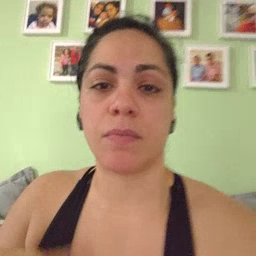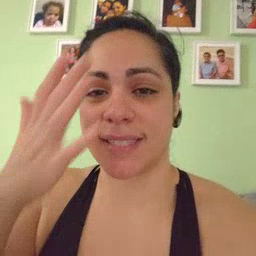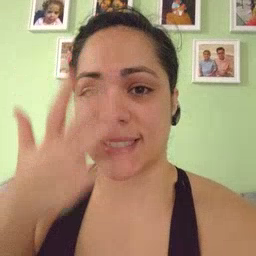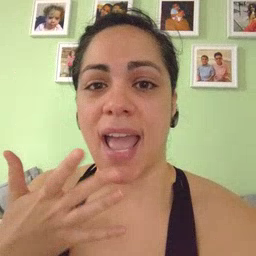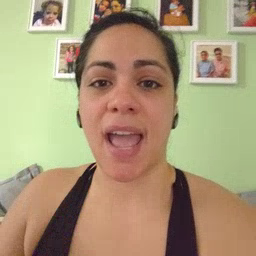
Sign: sad